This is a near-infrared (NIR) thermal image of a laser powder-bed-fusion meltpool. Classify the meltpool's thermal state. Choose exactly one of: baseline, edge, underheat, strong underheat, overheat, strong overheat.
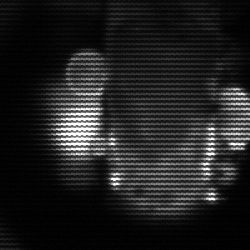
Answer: strong underheat